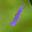
Label: 1